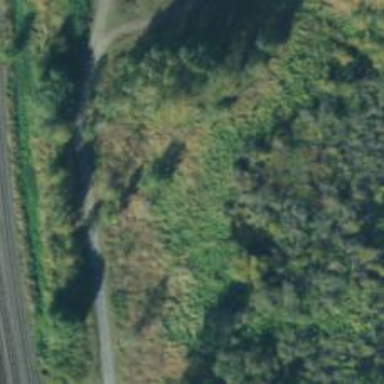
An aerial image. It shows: Abandoned railway.